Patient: sex M, age 71
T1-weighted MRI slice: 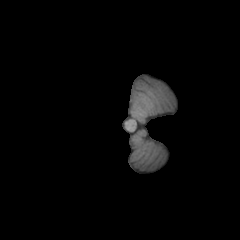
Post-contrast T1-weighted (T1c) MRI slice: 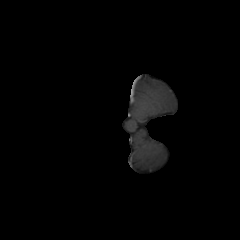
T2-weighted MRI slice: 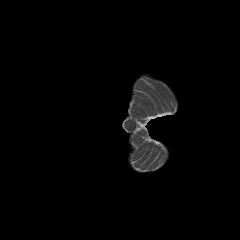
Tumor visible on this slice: no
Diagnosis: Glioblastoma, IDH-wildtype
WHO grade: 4